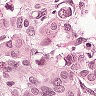
Metastatic tissue present: yes